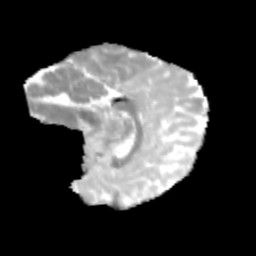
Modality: MD
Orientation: sagittal
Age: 12
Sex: male
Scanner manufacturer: siemens
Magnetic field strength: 3 T
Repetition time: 3.8 s
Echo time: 0.07 s